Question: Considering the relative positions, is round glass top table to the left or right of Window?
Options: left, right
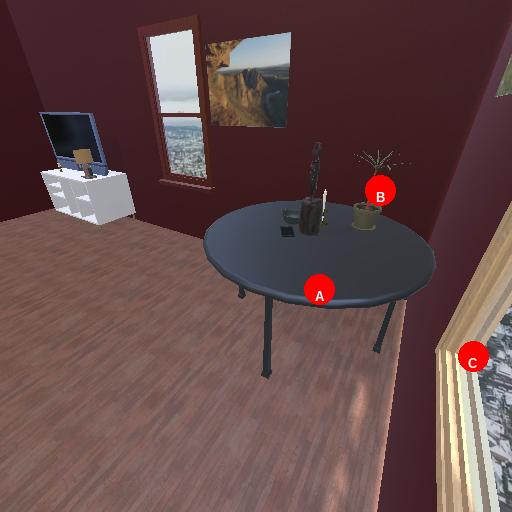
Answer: left